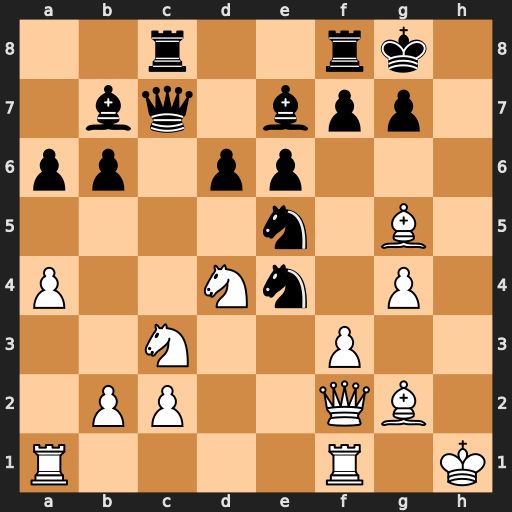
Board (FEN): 2r2rk1/1bq1bpp1/pp1pp3/4n1B1/P2Nn1P1/2N2P2/1PP2QB1/R4R1K
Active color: w
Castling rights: -
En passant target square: -
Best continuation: Nxe4 Bxe4 Bxe7 Qxe7 fxe4